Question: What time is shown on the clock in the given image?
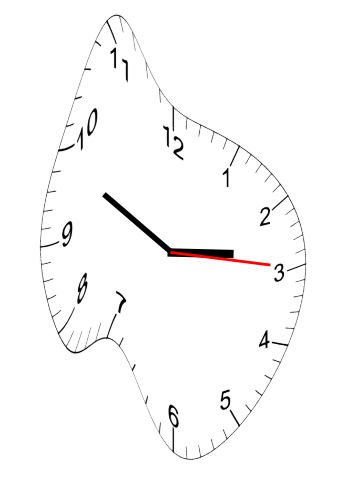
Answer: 02:49:15